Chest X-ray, PA view. Patient: 56 years old, sex F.
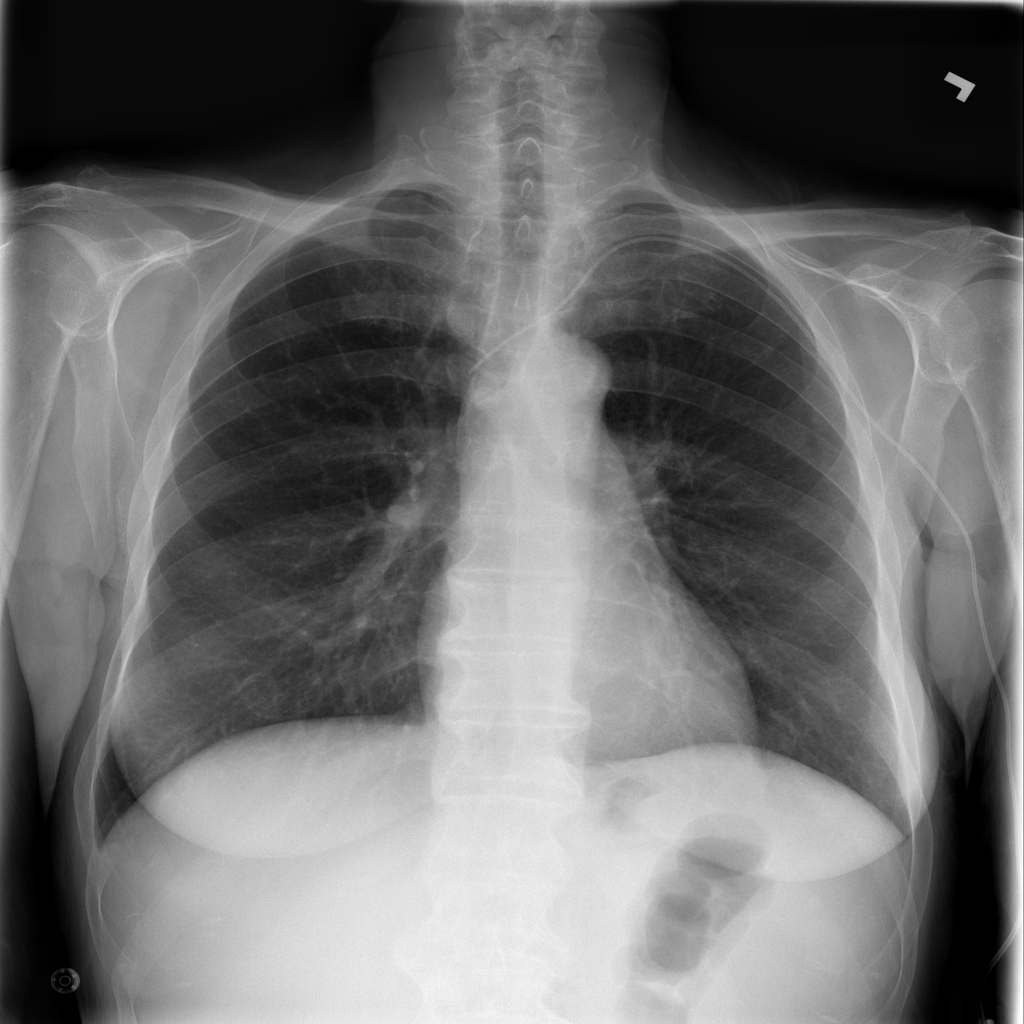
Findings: No Finding